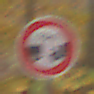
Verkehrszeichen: VerbotUnterschreitenMindestabstand
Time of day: MorningAfternoon
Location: Outdoor (Nature)
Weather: Overcast
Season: Autumn
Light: Natural